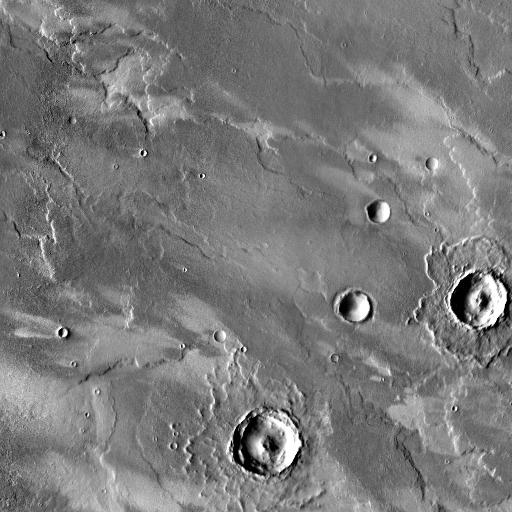
Crater classes present: Background, Other, Layered